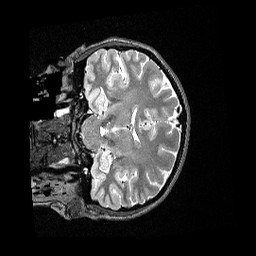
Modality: T2w
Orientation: coronal
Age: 28
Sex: female
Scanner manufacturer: siemens
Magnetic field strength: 3 T
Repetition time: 3.2 s
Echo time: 0.479 s